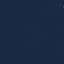
Label: SeaLake